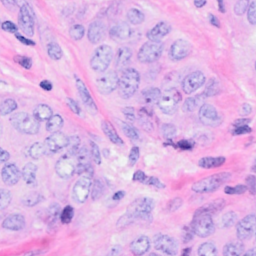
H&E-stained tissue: Breast